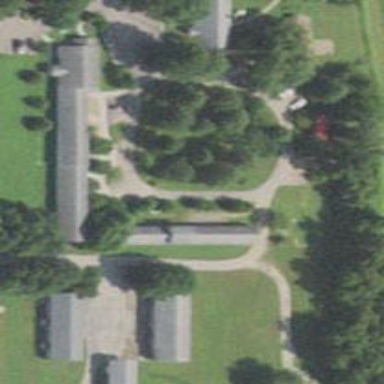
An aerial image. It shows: Conference center.